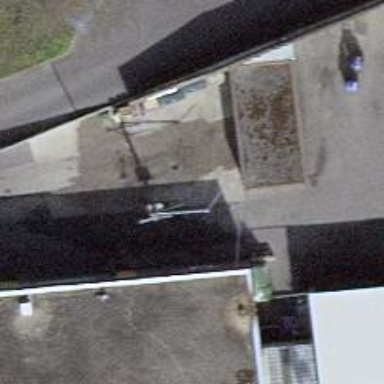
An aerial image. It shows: Car wash facility.